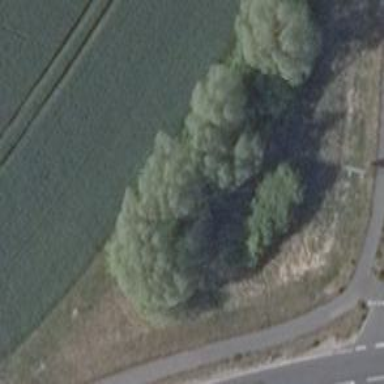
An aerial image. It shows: Deciduous broadleaved tree.